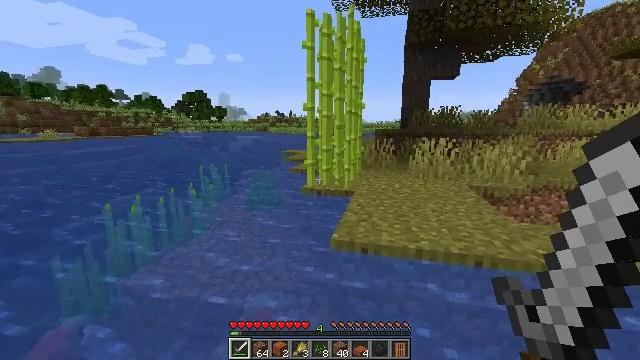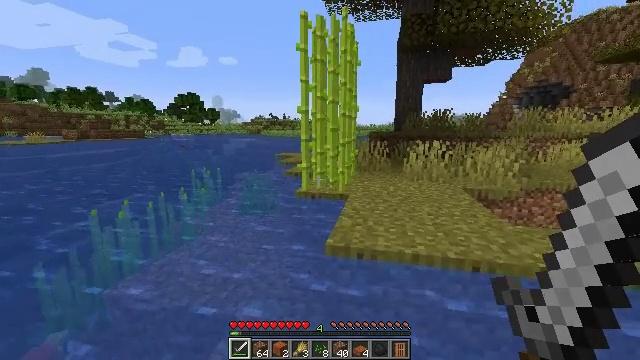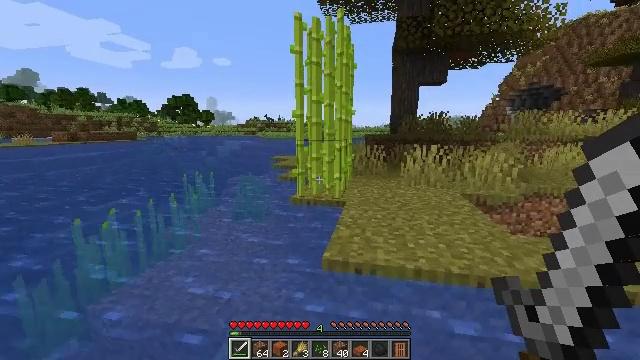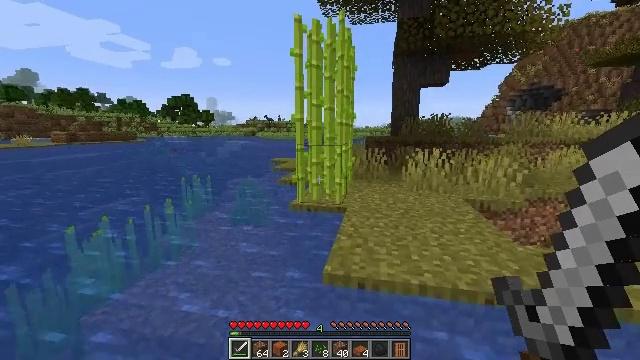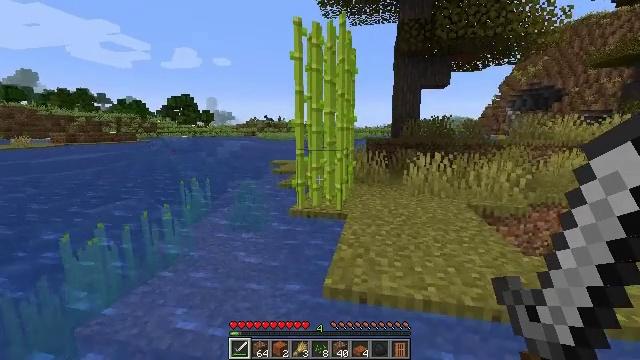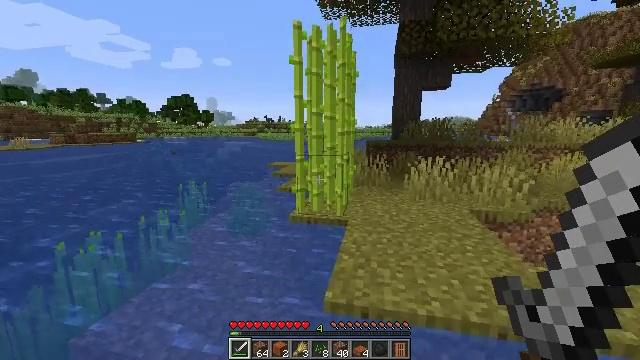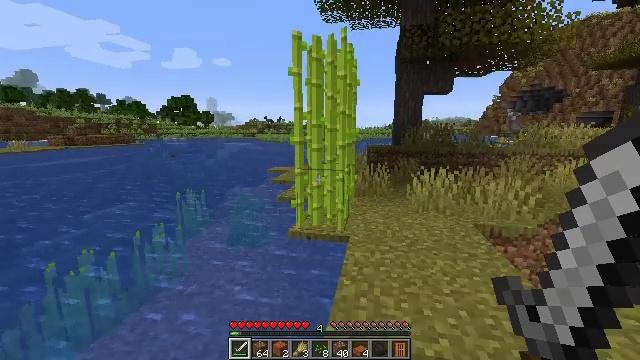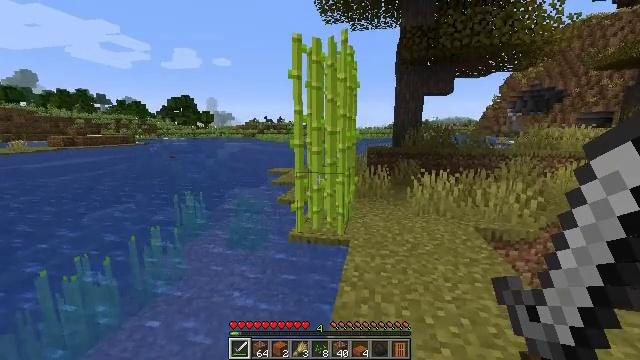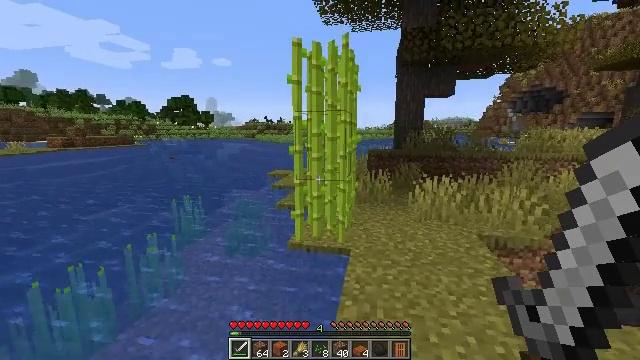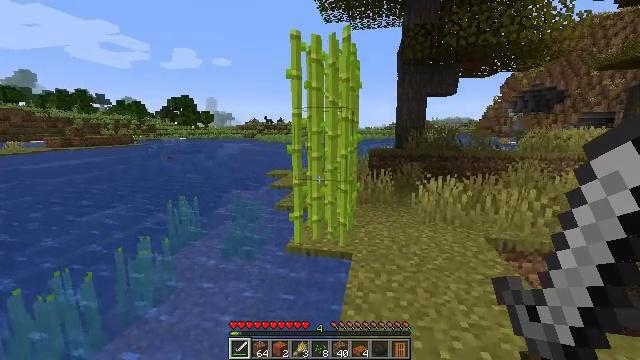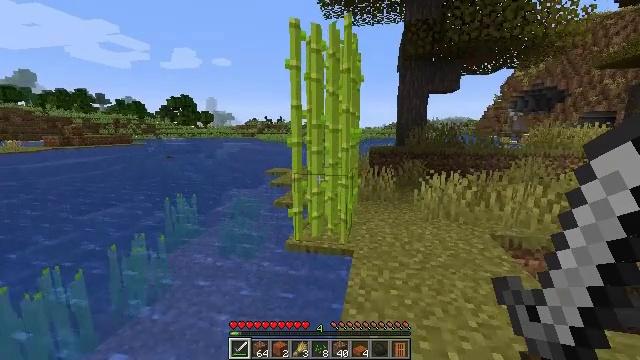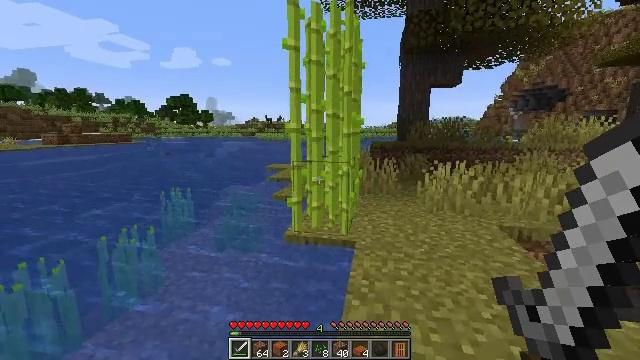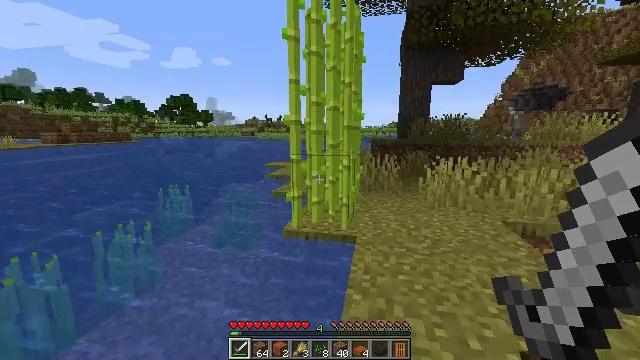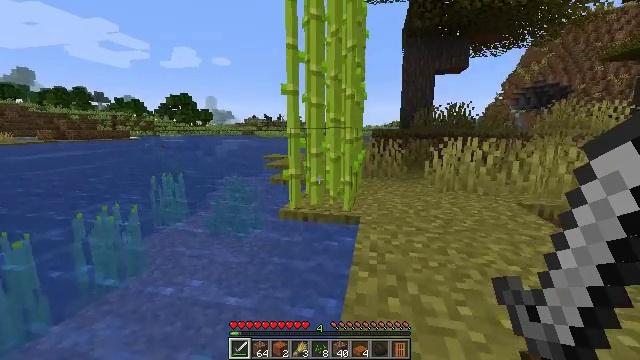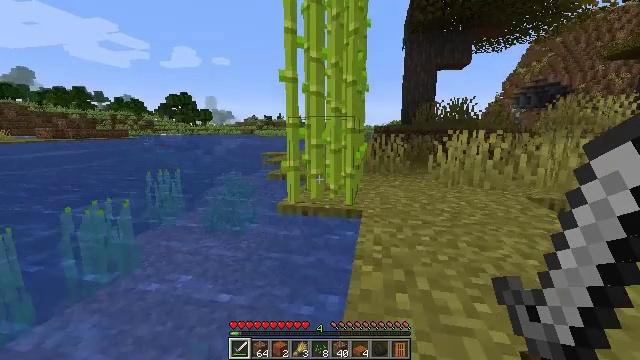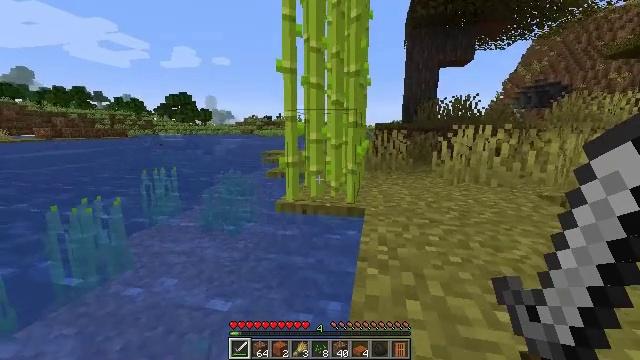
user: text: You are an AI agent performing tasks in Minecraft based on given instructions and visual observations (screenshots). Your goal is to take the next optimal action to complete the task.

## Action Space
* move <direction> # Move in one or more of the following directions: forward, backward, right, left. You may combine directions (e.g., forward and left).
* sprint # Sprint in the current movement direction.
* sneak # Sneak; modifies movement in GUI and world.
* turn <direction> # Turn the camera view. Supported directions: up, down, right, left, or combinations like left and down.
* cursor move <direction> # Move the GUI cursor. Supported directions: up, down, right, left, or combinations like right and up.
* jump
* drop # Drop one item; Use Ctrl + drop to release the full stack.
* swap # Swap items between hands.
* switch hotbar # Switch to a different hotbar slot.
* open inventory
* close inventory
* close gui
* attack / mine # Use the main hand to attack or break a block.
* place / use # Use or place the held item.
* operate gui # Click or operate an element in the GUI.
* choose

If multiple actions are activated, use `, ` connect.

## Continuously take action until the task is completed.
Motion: motion action
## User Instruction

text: Cut down the sugar cane stalks.
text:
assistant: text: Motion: move forward, turn right, jump
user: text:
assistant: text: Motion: move forward, turn right, jump
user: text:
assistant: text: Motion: move forward, jump
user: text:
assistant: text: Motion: move forward, jump
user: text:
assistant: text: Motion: move forward, jump
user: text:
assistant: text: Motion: move forward, jump
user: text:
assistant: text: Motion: move forward, jump
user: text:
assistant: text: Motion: move forward, jump
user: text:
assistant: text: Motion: move forward, jump
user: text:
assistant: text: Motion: move forward, jump
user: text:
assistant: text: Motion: move forward, jump
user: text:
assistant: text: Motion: move forward, jump
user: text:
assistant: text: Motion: move forward, jump
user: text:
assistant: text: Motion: move forward, jump
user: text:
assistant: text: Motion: move forward, jump
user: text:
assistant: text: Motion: move forward, jump
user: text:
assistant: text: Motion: move forward, jump
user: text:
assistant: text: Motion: move forward, jump
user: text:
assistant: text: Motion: move forward, jump
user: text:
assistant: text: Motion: move forward, jump
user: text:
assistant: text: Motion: move forward, jump
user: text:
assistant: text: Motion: move forward, turn right, jump
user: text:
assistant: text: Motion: move forward, jump
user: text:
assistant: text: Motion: move forward, turn right, jump
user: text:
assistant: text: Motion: move forward, jump
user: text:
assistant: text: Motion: move forward, jump
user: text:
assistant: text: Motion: move forward, jump
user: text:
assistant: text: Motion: move forward, jump
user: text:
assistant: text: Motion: move forward, jump
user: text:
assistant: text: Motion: move forward, jump